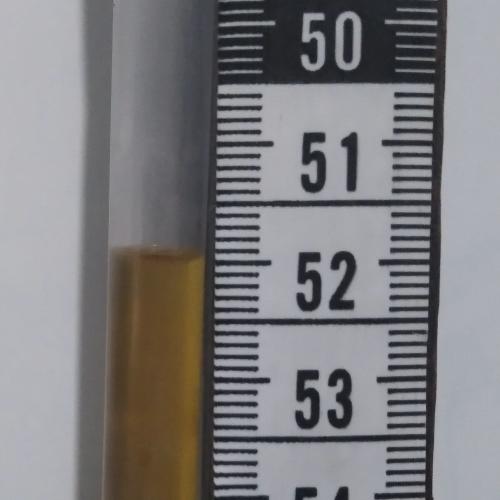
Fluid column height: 51.9 cm